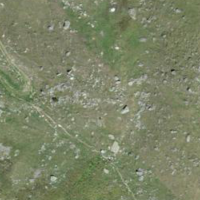
EUNIS habitat code: 26
Species observed at this site:
Parnassius apollo